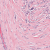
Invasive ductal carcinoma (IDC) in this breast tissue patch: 1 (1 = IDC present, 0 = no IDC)